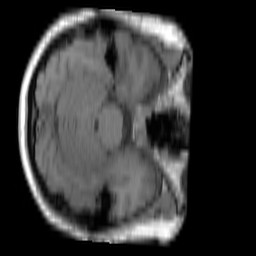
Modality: T1w
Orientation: axial
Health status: ill
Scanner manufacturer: siemens
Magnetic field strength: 3 T
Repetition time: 0.32 s
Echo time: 0.00246 s